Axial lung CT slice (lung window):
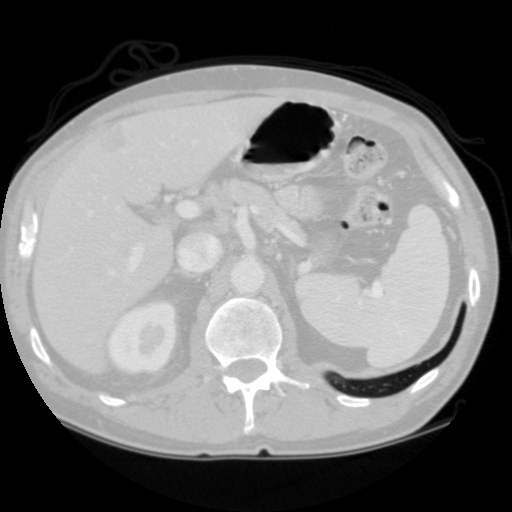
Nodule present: no